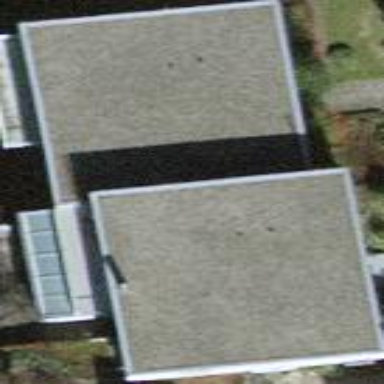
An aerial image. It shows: Terrace building with flat roof.